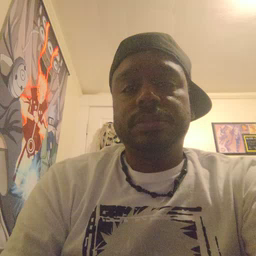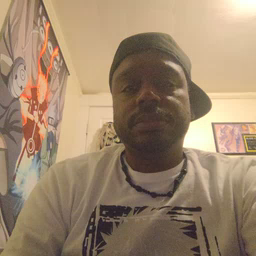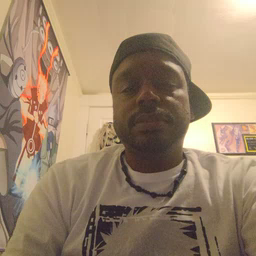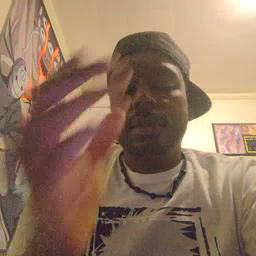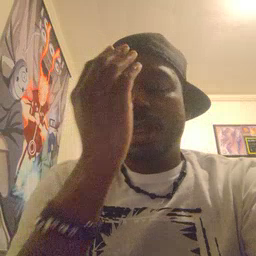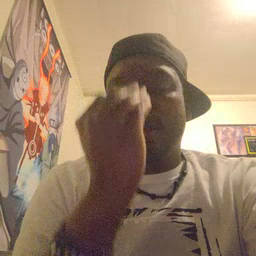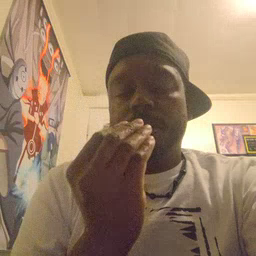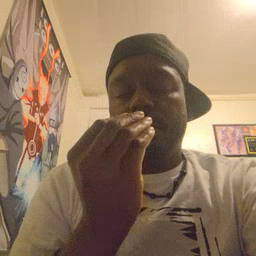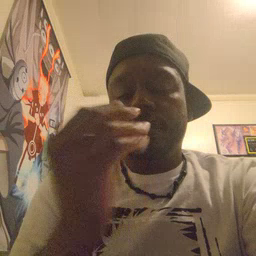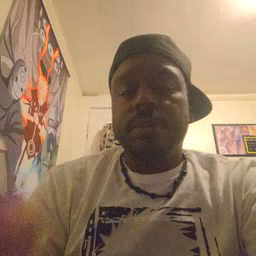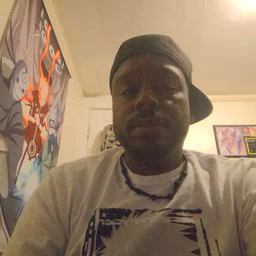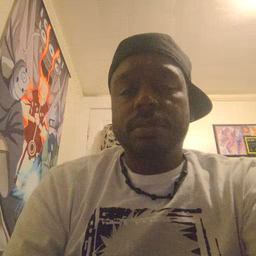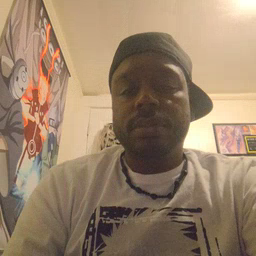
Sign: sleep